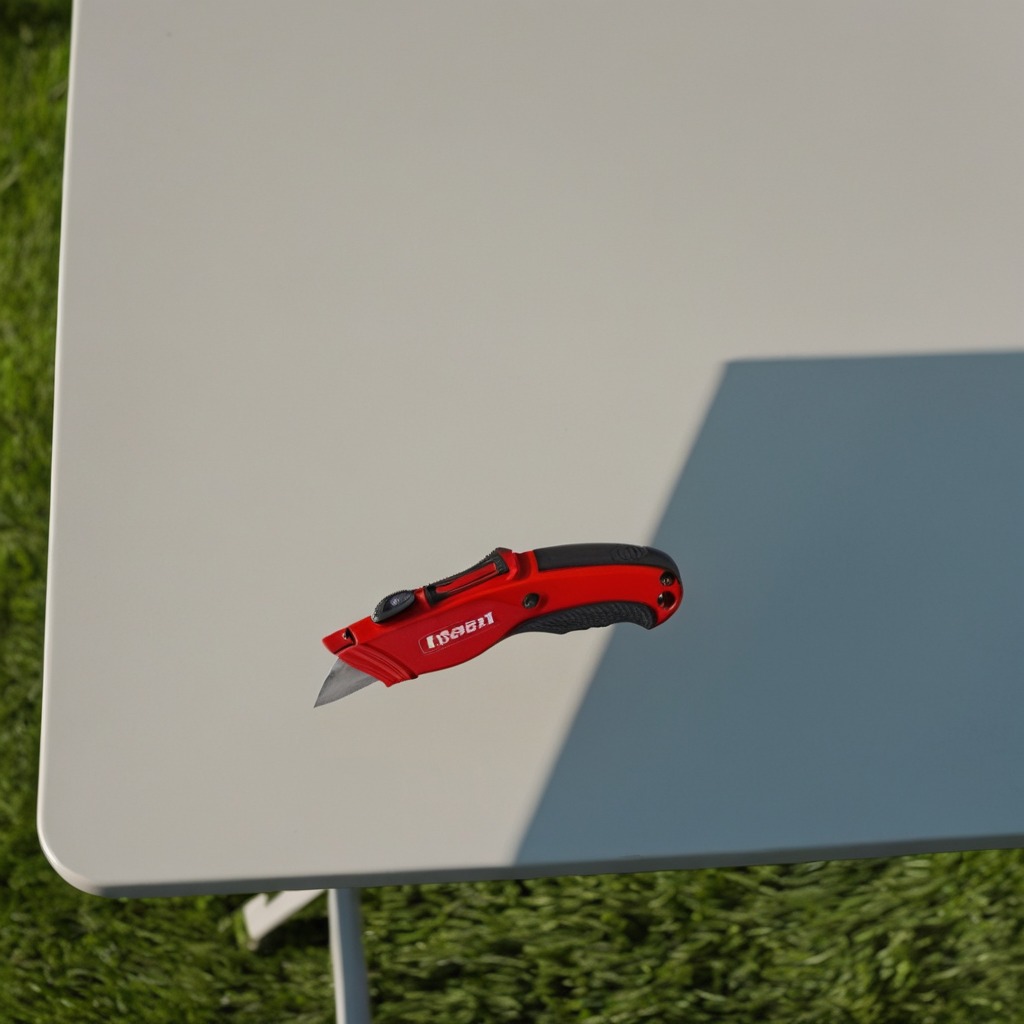
A utility knife is lying on a clean utility table in a temporary outdoor tool station afternoon light present textured surface